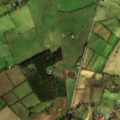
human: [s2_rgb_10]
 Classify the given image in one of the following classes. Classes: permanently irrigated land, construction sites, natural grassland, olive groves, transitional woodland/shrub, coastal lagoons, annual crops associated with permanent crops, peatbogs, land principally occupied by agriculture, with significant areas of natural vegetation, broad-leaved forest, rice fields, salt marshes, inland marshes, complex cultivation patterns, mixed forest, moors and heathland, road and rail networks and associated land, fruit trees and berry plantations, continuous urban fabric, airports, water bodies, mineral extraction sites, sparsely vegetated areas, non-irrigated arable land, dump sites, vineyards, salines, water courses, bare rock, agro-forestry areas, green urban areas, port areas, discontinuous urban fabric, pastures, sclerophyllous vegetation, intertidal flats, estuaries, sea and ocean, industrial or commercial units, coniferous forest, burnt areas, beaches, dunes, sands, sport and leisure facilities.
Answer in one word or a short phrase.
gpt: pastures